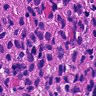
Metastatic tissue present: yes